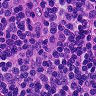
Metastatic tissue present: no